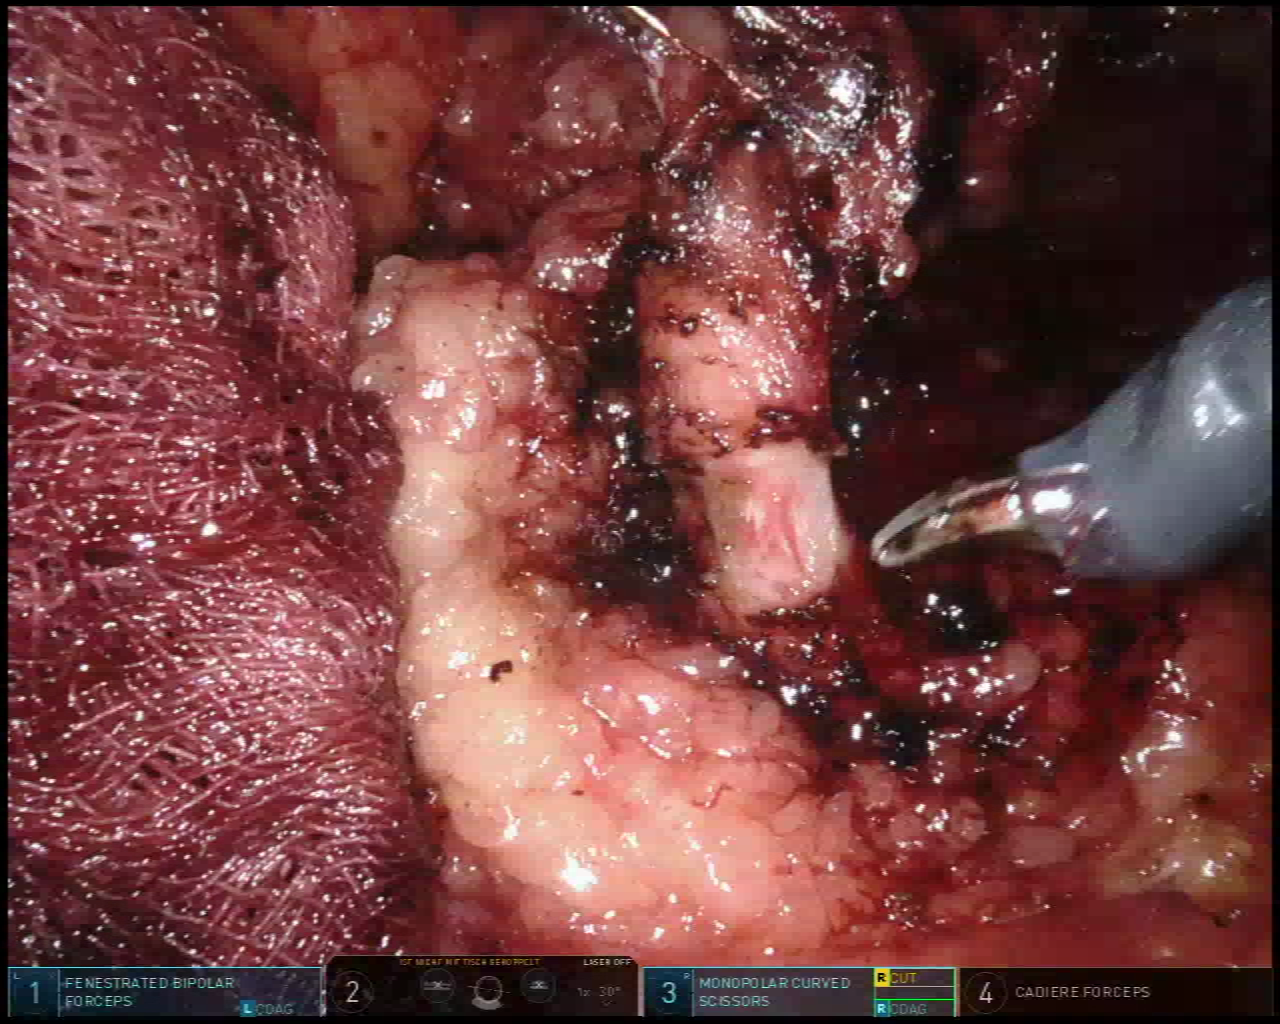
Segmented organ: inferior_mesenteric_artery
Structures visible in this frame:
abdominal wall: no
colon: no
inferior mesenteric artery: yes
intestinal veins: no
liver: no
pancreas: no
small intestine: no
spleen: no
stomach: no
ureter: no
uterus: no
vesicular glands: no